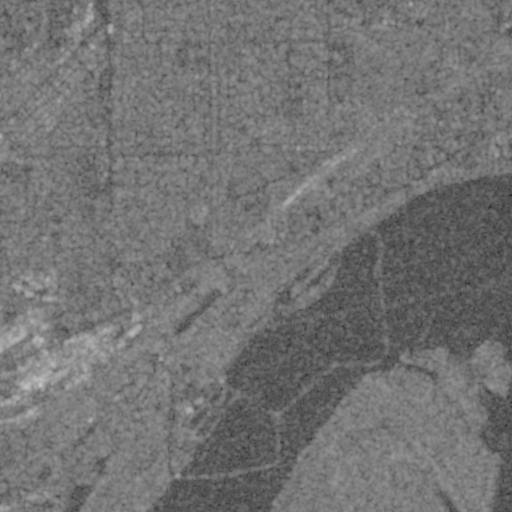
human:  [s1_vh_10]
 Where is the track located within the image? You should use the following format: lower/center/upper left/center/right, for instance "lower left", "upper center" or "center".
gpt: The track is located in the upper left of the image.
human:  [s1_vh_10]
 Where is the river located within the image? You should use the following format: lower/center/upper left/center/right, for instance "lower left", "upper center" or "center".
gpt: The river is located in the lower center of the image.
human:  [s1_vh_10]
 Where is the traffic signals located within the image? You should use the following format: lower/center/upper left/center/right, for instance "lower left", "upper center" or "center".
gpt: The traffic signals is located in the upper left of the image.
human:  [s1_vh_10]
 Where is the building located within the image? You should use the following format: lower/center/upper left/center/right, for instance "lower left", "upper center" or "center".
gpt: There is no building in the image.

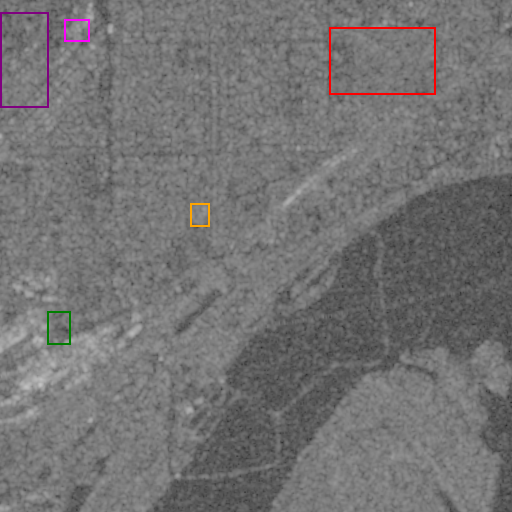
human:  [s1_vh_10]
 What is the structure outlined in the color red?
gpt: The structure outlined in red is a crop field.
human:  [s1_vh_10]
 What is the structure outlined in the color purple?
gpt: The structure outlined in purple is a park.
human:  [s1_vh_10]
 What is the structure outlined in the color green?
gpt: The structure outlined in green is a parking lot.
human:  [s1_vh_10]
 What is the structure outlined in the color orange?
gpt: The structure outlined in orange is a power substation.
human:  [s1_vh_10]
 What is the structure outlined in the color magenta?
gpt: The structure outlined in magenta is a building.
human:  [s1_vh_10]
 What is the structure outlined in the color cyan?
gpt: There is no cyan outline.